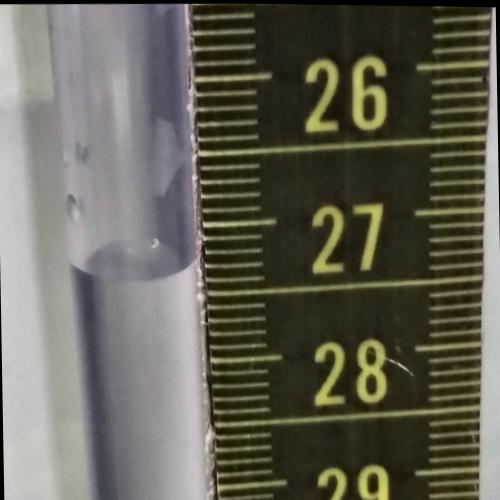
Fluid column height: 27.3 cm